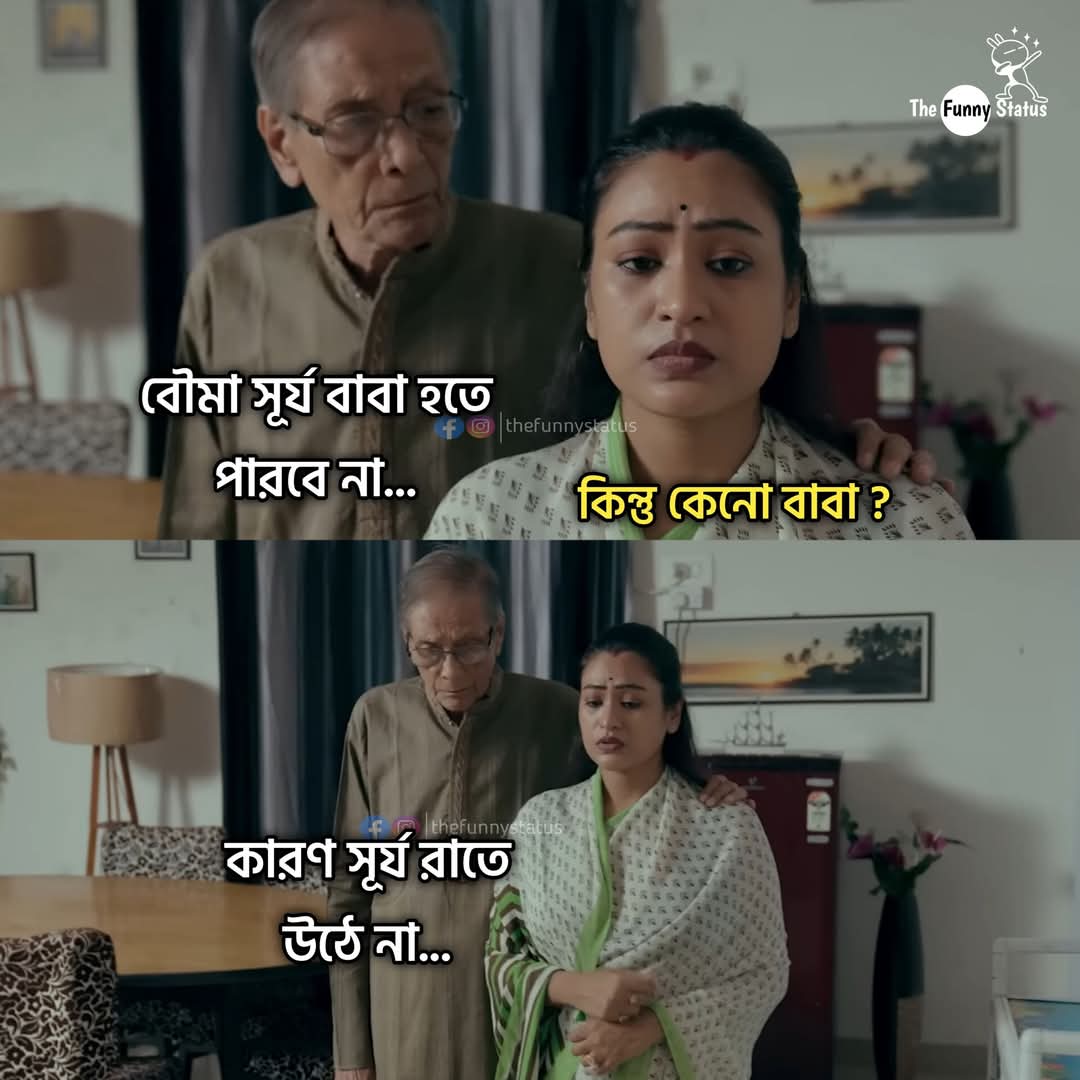
Text: বৌমা সূর্য বাবা হতে পারবে না...
কিন্তু কেনো বাবা?
কারণ সূর্য রাতে উঠে না...
Label: Non Hate